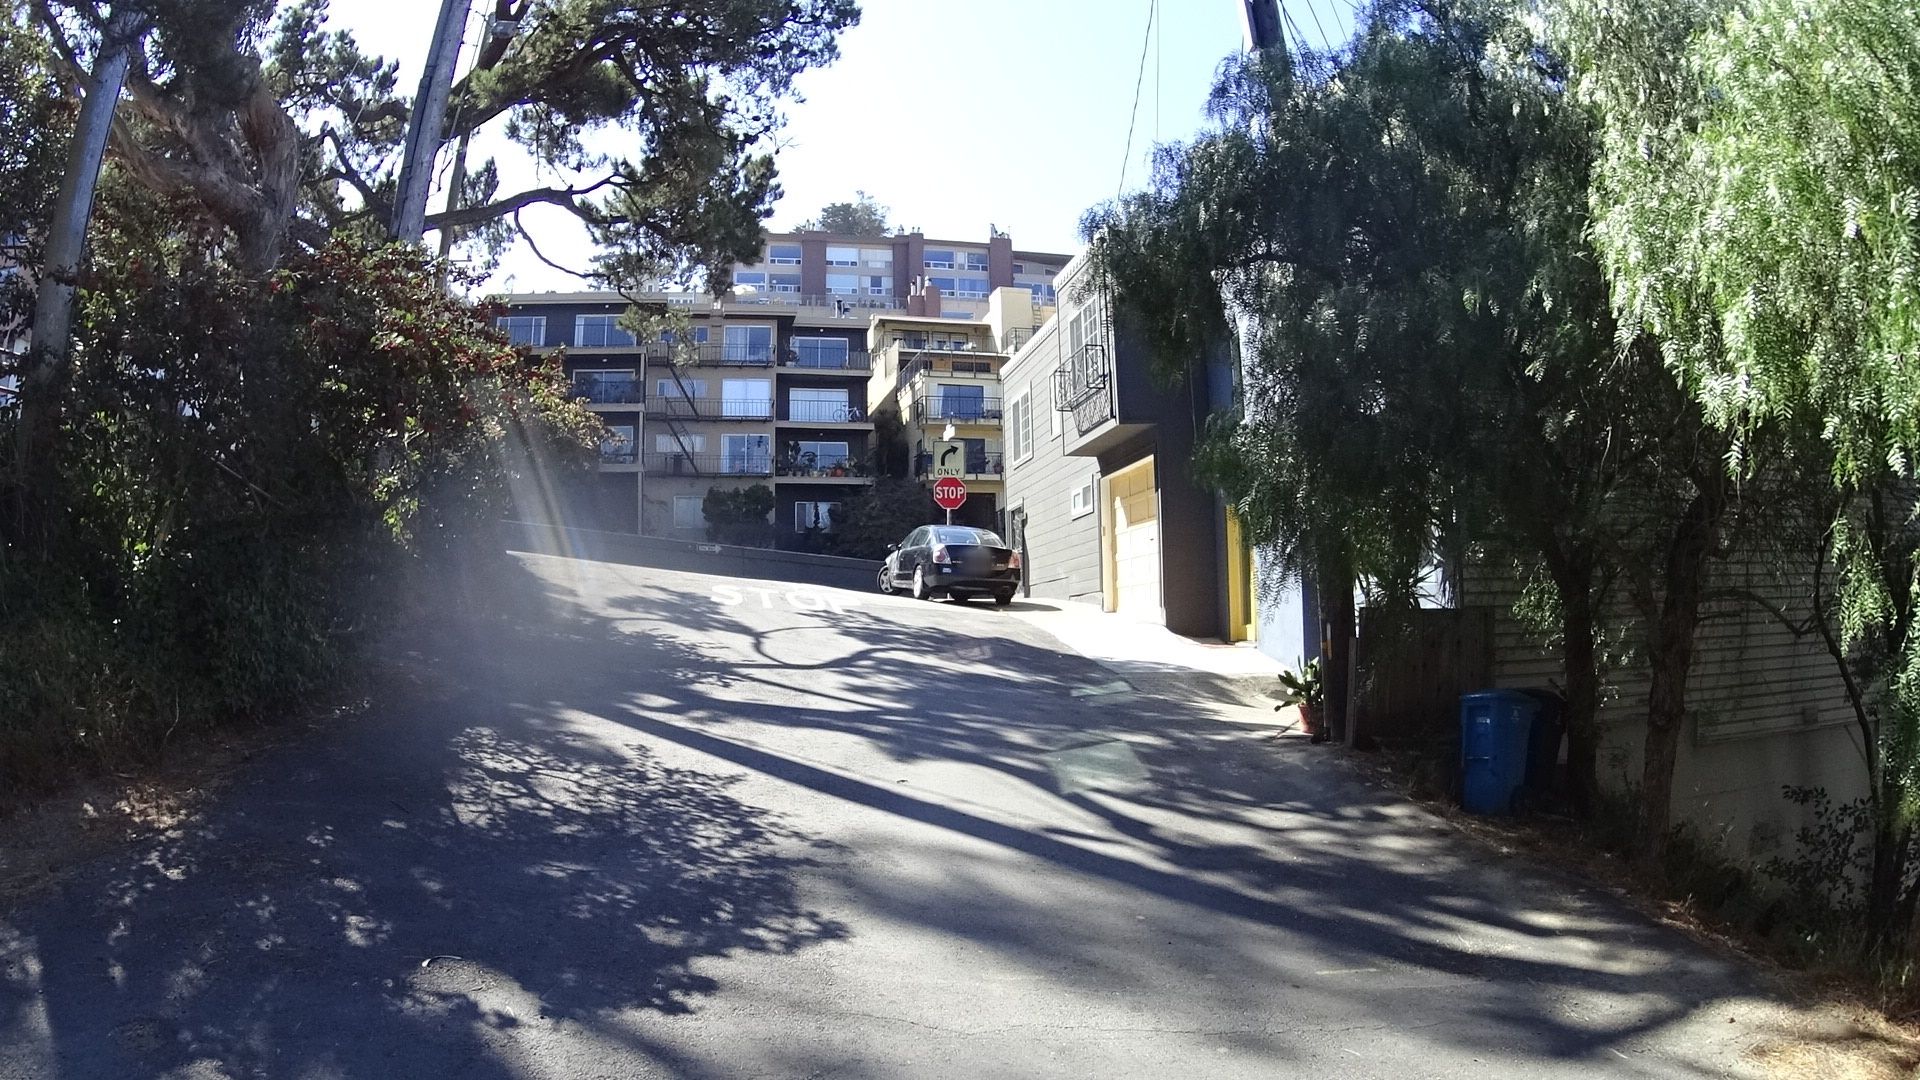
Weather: clear
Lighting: day
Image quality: good
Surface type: walking surface
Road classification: residential, service, footway
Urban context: urban centre
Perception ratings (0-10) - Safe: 3.17, Lively: 4.42, Beautiful: 8.79, Boring: 3.14, Depressing: 2.64, Wealthy: 6.67